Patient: sex M, age 57
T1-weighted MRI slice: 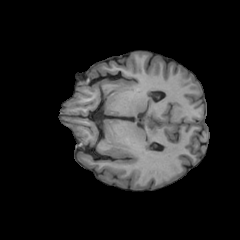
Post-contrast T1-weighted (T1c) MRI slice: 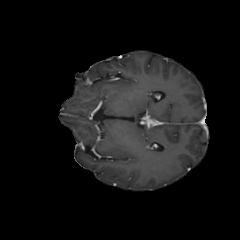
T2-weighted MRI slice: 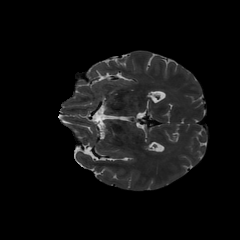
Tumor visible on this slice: no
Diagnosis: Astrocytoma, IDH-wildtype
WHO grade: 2